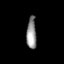
Tissue: lung
Cell type: Epithelial cells
Senescence score: 0.6236
Nuclear area (px): 307
Mean DAPI intensity: 144.906